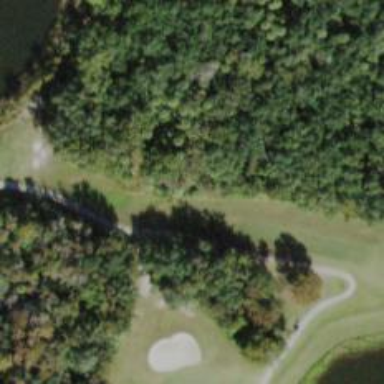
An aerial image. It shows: Golf hole.